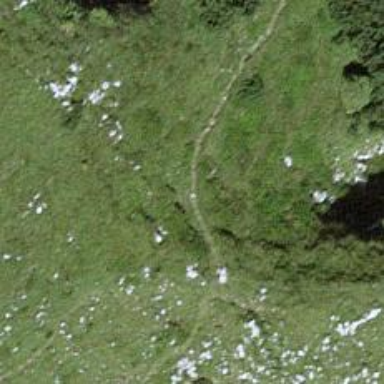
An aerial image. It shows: Path.